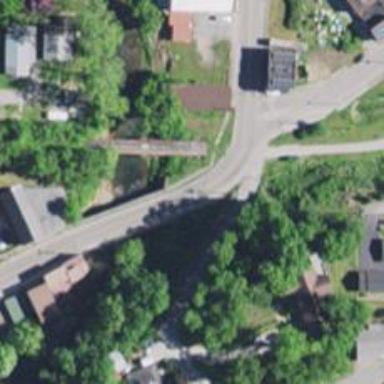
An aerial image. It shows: Secondary road crossing bridge.